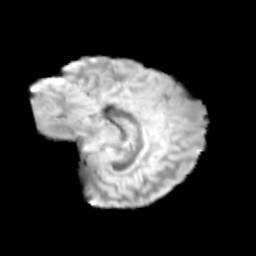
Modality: T2w
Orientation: sagittal
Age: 11
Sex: female
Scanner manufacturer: siemens
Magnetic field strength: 3 T
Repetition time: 3.8 s
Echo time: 0.07 s